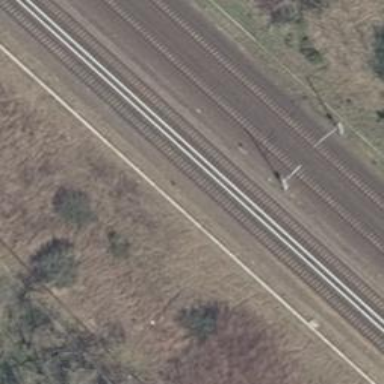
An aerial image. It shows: Railway signal.